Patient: sex F, age 31
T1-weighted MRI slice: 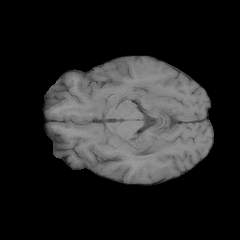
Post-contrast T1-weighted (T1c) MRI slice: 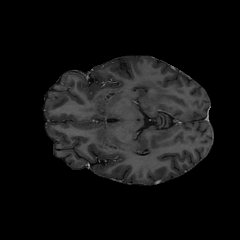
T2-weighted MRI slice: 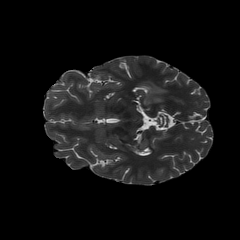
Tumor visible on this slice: yes
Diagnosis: Glioblastoma, IDH-wildtype
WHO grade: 4